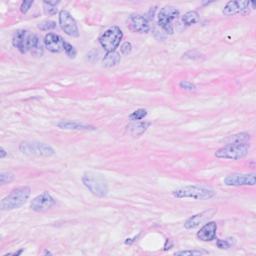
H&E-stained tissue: Breast